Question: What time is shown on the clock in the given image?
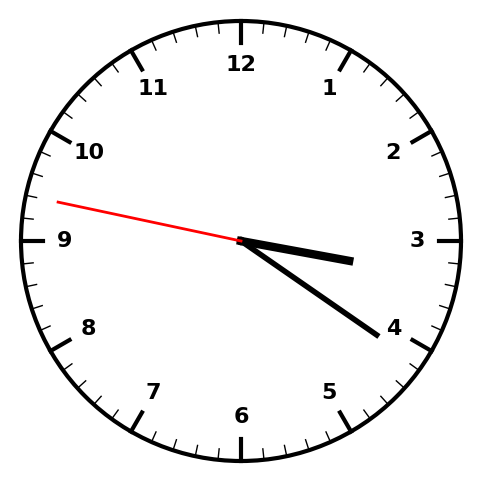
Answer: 03:20:47